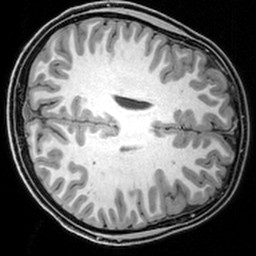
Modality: T1w
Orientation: axial
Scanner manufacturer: siemens
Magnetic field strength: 3 T
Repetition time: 1.9 s
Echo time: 0.00397 s